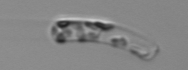
Label: Guinardia_striata